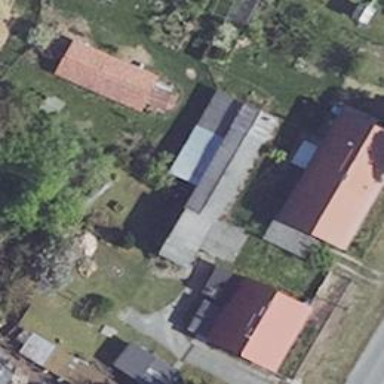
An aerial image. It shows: Shed building.